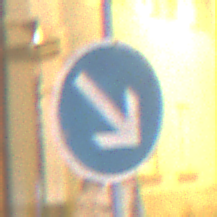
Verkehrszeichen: VorgeschriebeneVorbeifahrtRechts
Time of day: Night
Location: Outdoor (Urban)
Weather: Overcast
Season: Winter
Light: Artificial